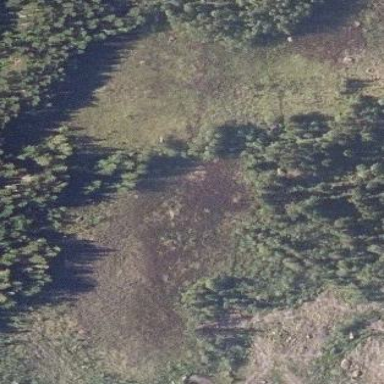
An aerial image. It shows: Bog wetland.